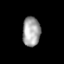
Tissue: lung
Cell type: Epithelial cells
Senescence score: 0.2022
Nuclear area (px): 512
Mean DAPI intensity: 164.35